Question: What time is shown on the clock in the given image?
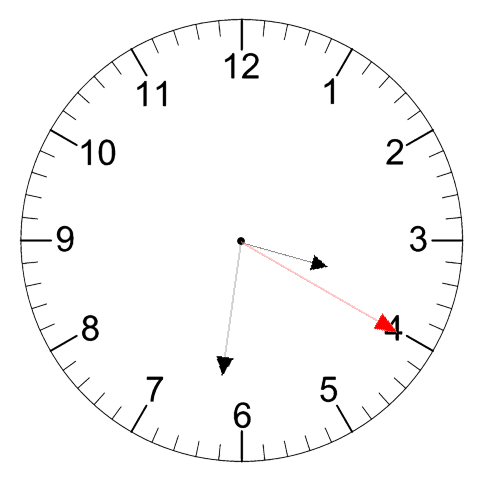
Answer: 03:31:20